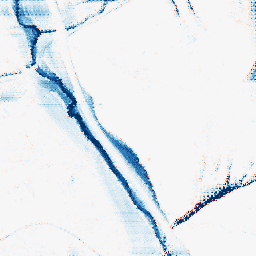
Category: morphological
Decomposition family: morphological_rect
Decomposition parameters: operation: closing
width: 50
height: 3
Upsampling method: regularized
Upsampling parameters: scale: 2
lambda_reg: 0.1
Upsampling scale: 2